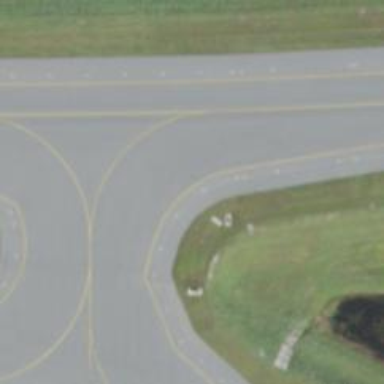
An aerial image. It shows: View of taxiway at the airport.